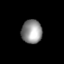
Tissue: lung
Cell type: Endothelial cells
Senescence score: 0.6598
Nuclear area (px): 477
Mean DAPI intensity: 145.057